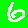
Digit: 6